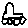
Label: car